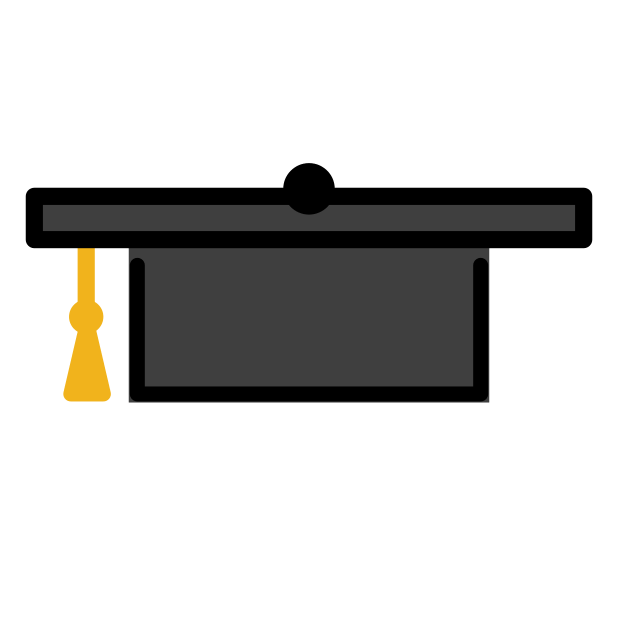
Emoji: 🎓
Name: graduation cap
Unicode: 0x1f393